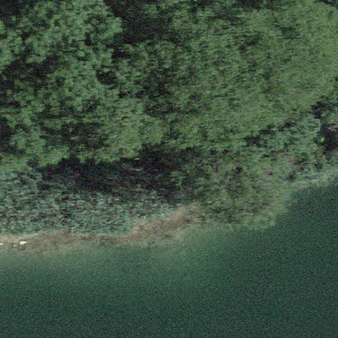
Label: other